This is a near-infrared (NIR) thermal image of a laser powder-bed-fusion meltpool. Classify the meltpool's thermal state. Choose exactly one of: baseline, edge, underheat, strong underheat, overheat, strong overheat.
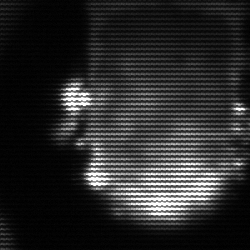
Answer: baseline